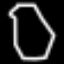
Label: octagon